Question: Okay, I'm rather new to vim. I couldn't figure out how to change background colors. I'm editing my vimrc file to set these colors, but I couldn't find anything for background colors.
I'm using a color scheme and I just need to know how I could override it or what is to look for so I can change it in my colors/theme.vim file. I need to change two background colors. I point to them in the image attached.

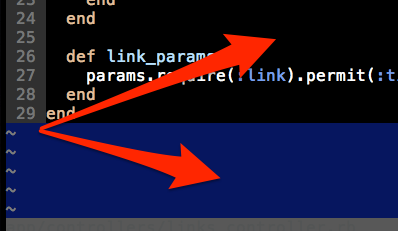
Answer: As it turns out the big blue section is controlled by 'highlight NonText'
I added my .vimrc file to this:
'highlight NonText ctermfg=59 ctermbg=0 cterm=NONE guifg=#414e58 guibg=#232c31 gui=NONE'
and that gave me exactly what I wanted.